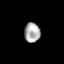
Tissue: prostate
Cell type: T cells
Senescence score: 0.3335
Nuclear area (px): 307
Mean DAPI intensity: 169.886